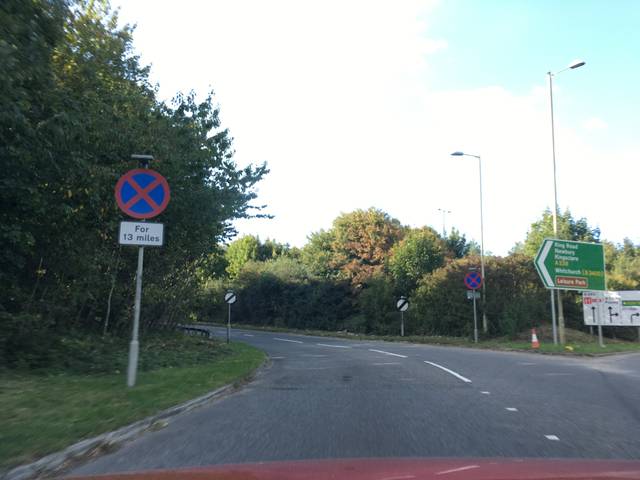
Region: United Kingdom
Coordinates: 51.277, -1.102